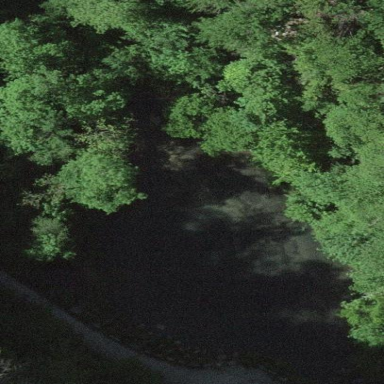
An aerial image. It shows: Pond surrounded by natural water.